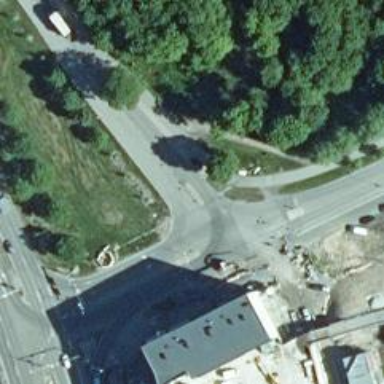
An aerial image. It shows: Tertiary road with asphalt surface.